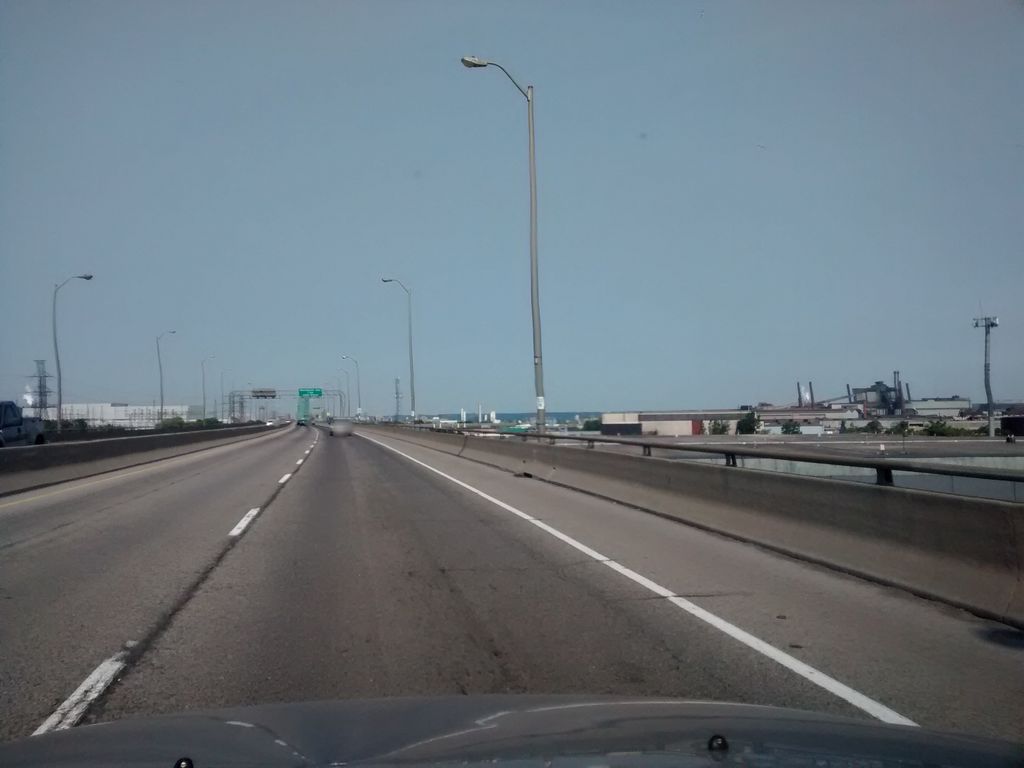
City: hamilton